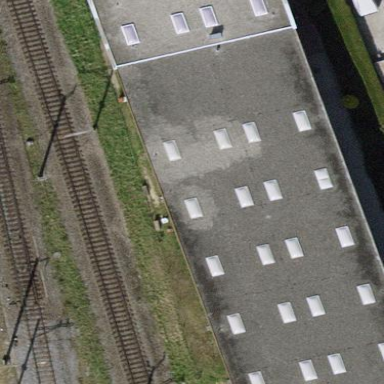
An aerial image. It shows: Transportation building.